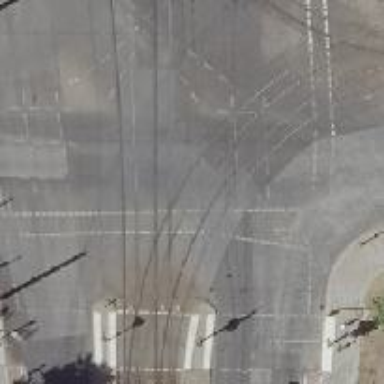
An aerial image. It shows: Railway crossing.